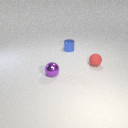
small red rubber sphere to the right of small blue metal cylinder